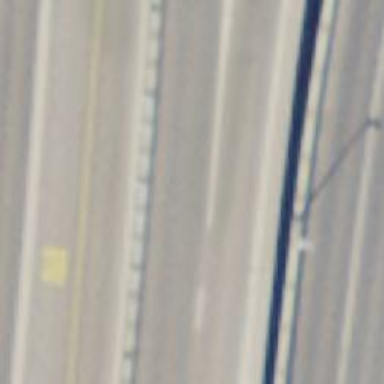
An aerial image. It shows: Primary highway bridge with asphalt surface.